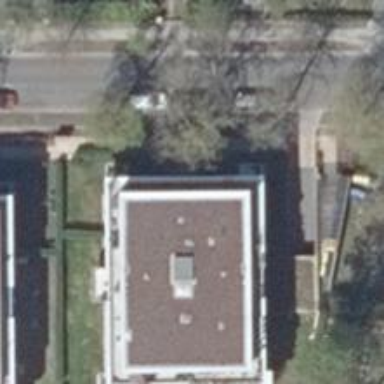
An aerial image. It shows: Flat-roofed apartment building with grass-covered roof.